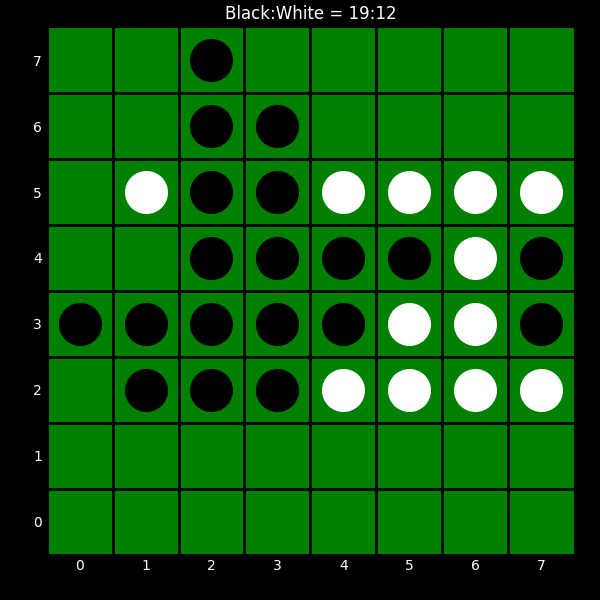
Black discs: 19
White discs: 12